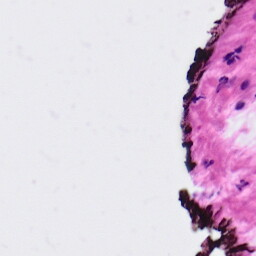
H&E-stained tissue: Ovarian